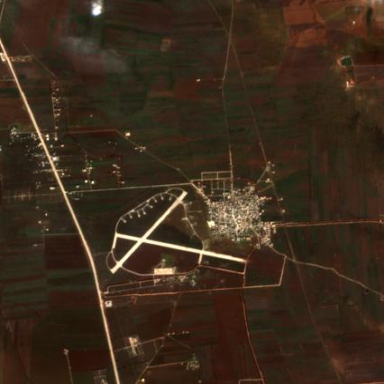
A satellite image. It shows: Military airfield surrounded by wall.